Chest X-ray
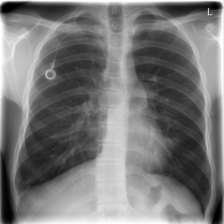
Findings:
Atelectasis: negative
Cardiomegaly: negative
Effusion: negative
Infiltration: negative
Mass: negative
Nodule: negative
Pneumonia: negative
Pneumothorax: negative
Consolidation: positive
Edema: negative
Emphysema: negative
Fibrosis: negative
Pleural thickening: negative
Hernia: negative